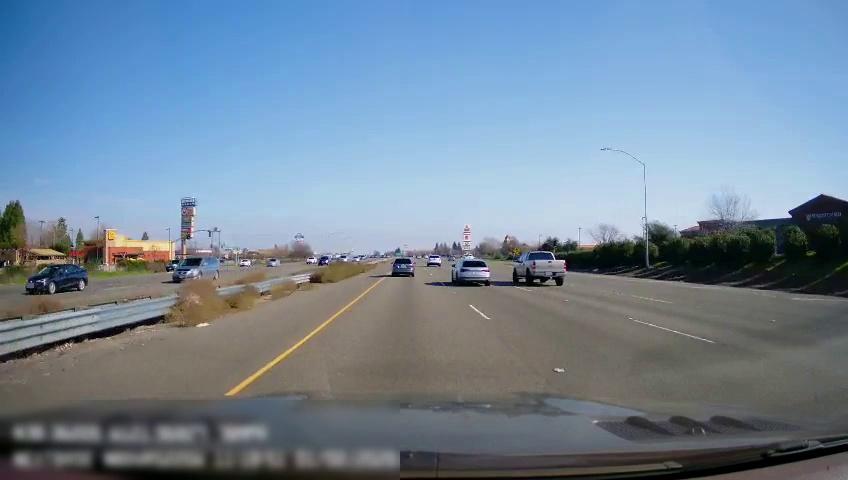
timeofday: Day
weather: Sunny
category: Drivable Space
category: Drivable Space
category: Vehicles | Car
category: Vehicles | Car
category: Vehicles | Car
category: Vehicles | Car
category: Vehicles | Car
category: Vehicles | Car
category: Vehicles | Car
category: Vehicles | SUV
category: Vehicles | Truck
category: Vehicles | SUV
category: Vehicles | Car
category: Vehicles | Truck
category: Lanes | Current Lane
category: Lanes | Current Lane
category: Lanes | Alternate Lane
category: Lanes | Alternate Lane
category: Lanes | Alternate Lane